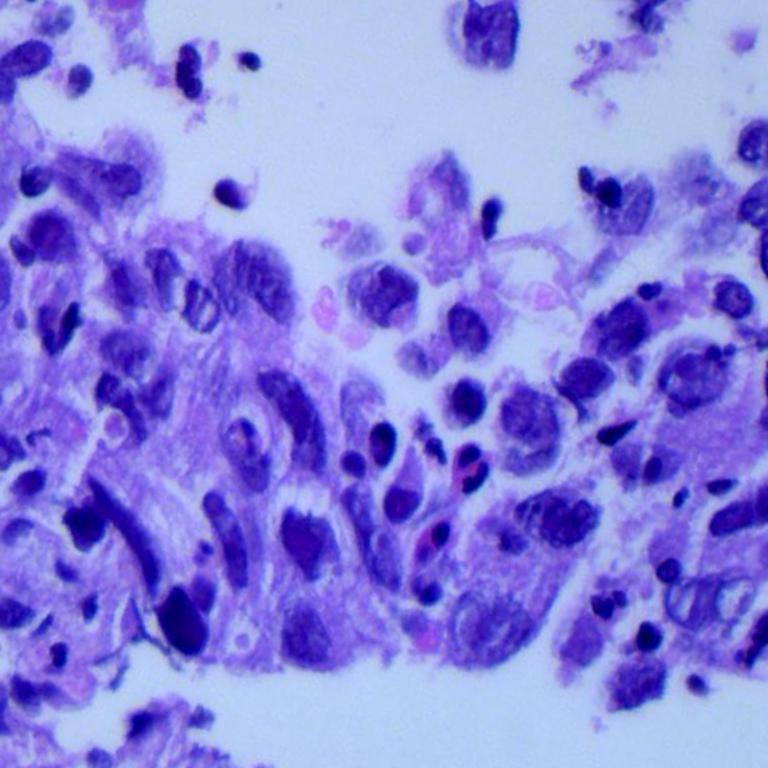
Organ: lung
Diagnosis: adenocarcinomas